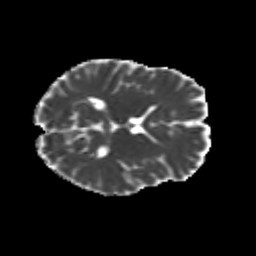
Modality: MD
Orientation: axial
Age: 25
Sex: female
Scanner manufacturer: siemens
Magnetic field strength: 3 T
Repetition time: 3.5 s
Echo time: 0.104 s